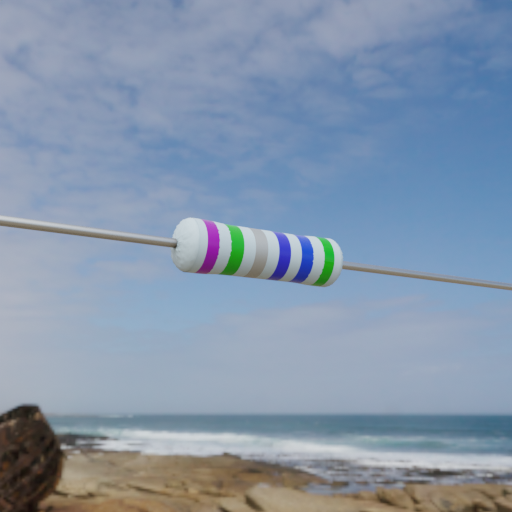
Resistor colour bands (in order): violet, green, silver, blue, blue, green